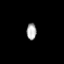
Tissue: prostate
Cell type: Myeloid cells
Senescence score: 0.7566
Nuclear area (px): 160
Mean DAPI intensity: 168.144